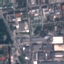
Label: Industrial